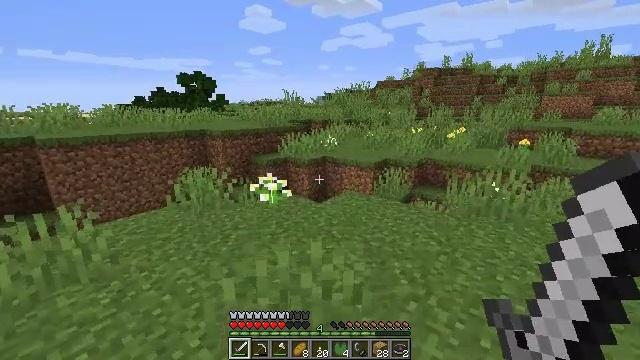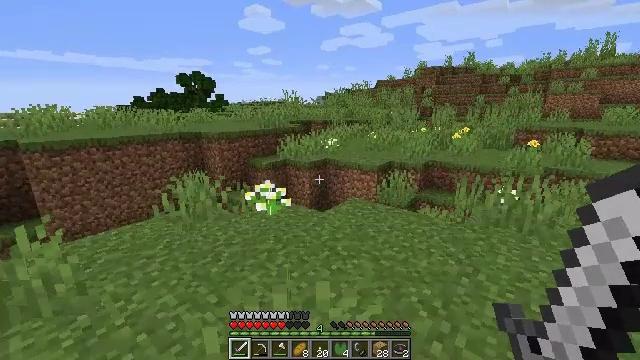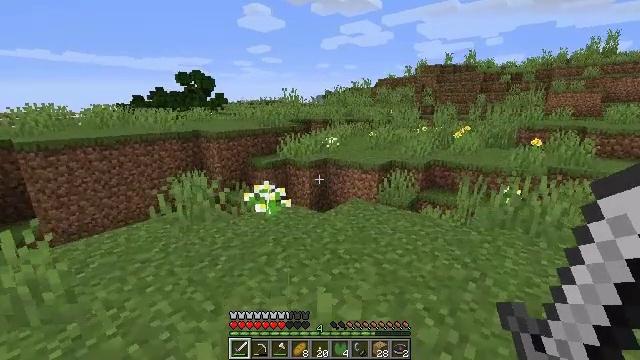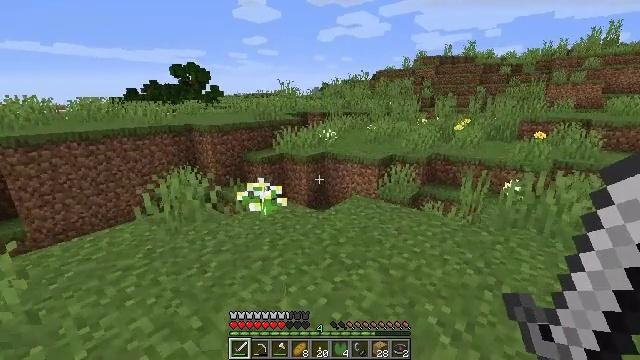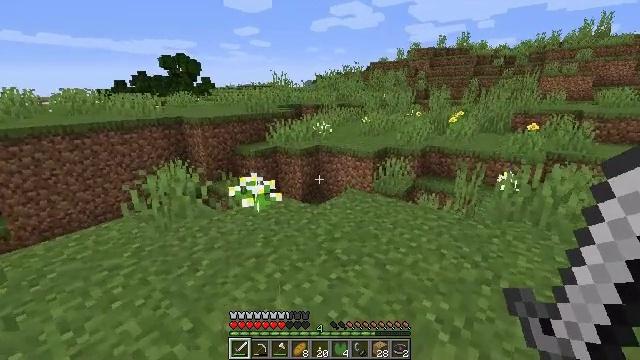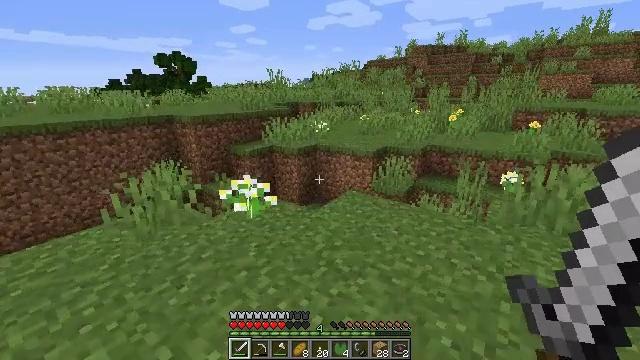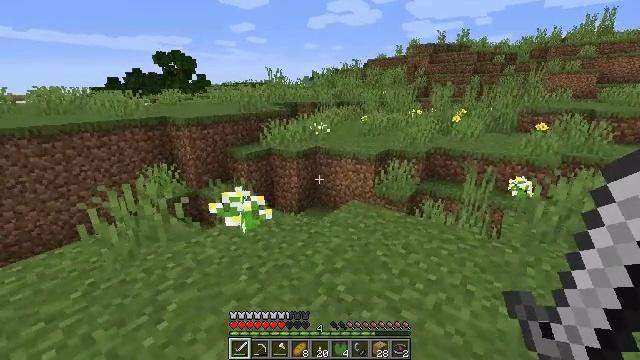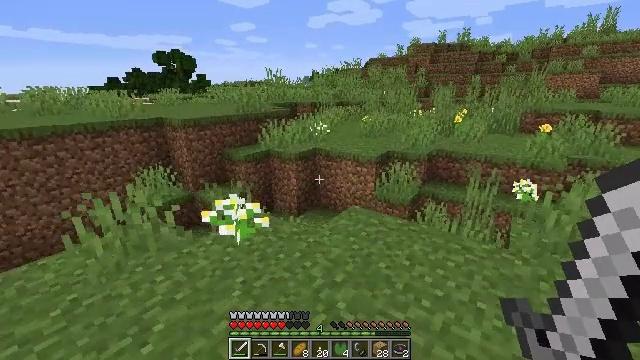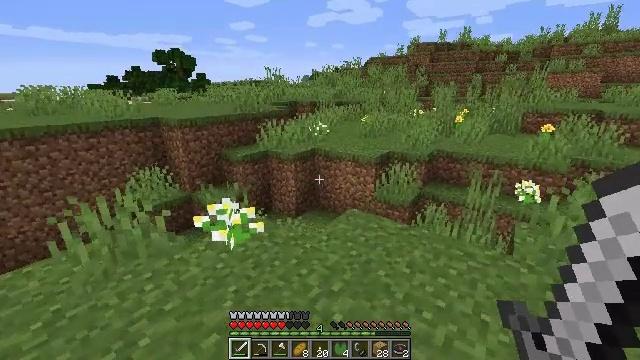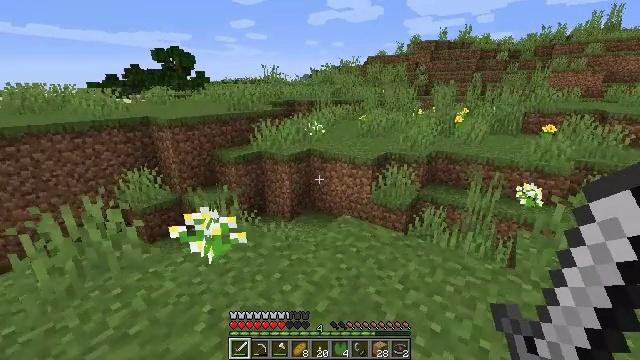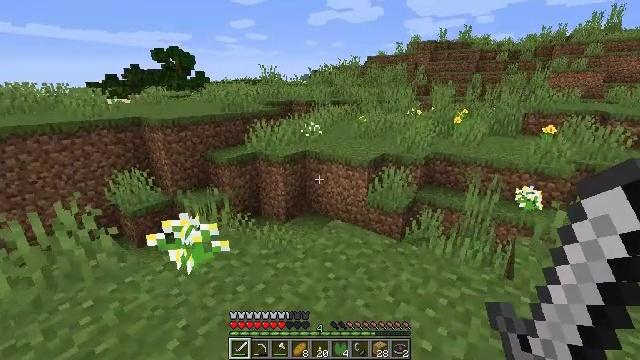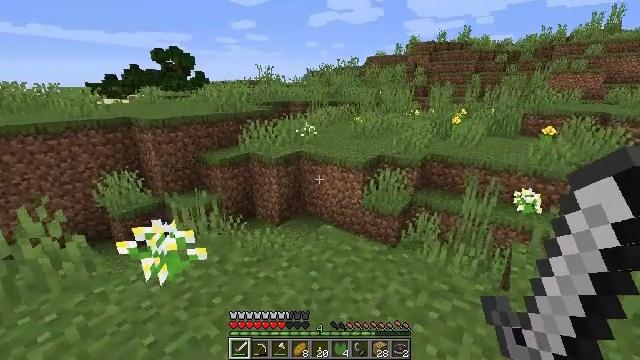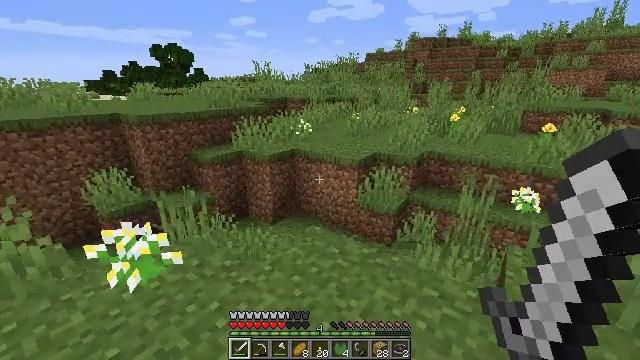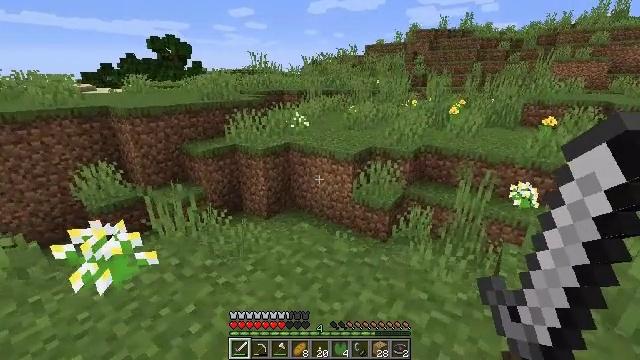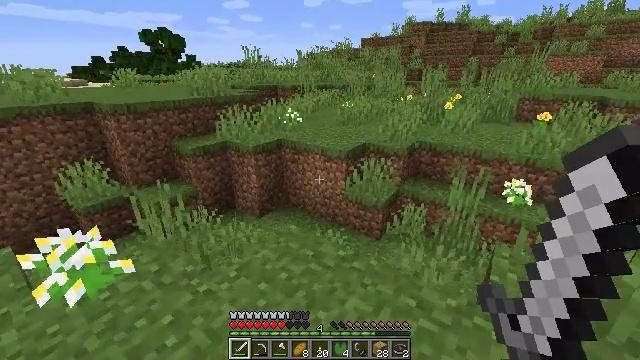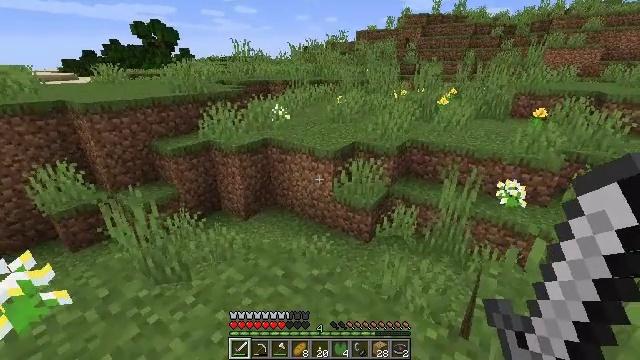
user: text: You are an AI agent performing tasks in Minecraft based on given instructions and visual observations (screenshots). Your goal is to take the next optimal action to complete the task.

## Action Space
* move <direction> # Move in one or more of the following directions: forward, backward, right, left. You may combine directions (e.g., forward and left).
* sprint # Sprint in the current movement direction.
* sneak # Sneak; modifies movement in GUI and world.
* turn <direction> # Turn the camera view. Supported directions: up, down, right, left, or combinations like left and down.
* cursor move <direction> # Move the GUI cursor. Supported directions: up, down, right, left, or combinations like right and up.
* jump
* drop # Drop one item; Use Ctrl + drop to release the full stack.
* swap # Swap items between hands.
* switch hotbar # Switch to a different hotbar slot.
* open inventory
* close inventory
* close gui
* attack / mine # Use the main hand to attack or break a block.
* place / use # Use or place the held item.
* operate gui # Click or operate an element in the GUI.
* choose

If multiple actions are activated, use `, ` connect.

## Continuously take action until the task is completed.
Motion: motion action
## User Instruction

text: Drop a lily pad.
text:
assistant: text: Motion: move forward
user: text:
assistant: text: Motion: move forward
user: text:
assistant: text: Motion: move forward, turn down
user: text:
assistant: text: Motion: move forward, turn right and down
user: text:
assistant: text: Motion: move forward
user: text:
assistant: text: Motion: move forward
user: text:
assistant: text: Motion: move forward
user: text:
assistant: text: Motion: move forward and move right
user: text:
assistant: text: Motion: move forward and move right
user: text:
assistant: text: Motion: move forward and move right
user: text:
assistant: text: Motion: move forward and move right
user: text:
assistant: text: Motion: move forward and move right
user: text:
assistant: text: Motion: move forward and move right, turn down
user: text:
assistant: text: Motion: move forward and move right, turn down
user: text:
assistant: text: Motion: move forward and move right, turn down
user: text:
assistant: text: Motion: move forward and move right, turn down
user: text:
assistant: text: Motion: move forward and move right, turn left and down
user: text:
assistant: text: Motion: move forward and move right, turn down
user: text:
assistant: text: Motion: move forward
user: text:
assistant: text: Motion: move forward
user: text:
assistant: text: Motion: move forward
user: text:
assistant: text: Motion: move forward
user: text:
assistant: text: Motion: move forward
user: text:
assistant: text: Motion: move forward
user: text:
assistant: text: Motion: move forward
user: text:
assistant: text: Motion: move forward, jump
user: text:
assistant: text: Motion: move forward, jump
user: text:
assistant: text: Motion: move forward, jump
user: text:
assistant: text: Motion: move forward
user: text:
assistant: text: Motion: move forward